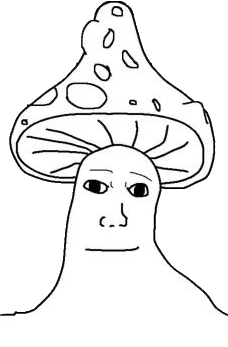
Label: 5_Shroomjak